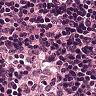
Metastatic tissue present: no